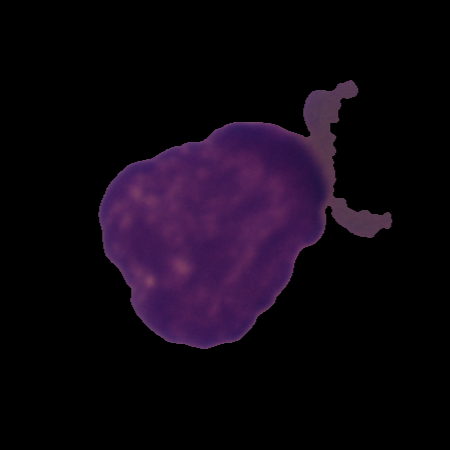
Label: cancer